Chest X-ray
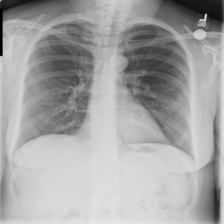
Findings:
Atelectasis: negative
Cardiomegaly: negative
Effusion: negative
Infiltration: negative
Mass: negative
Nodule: negative
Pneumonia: negative
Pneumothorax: negative
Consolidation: negative
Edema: negative
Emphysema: negative
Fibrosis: negative
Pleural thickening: negative
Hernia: negative